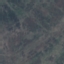
Land use / land cover: HerbaceousVegetation